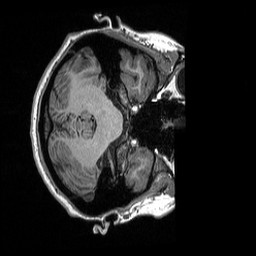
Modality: T1w
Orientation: axial
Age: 24
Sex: female
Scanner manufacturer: siemens
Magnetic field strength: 3 T
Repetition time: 2.3 s
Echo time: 0.00298 s